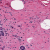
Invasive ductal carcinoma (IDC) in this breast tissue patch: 0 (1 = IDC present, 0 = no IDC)